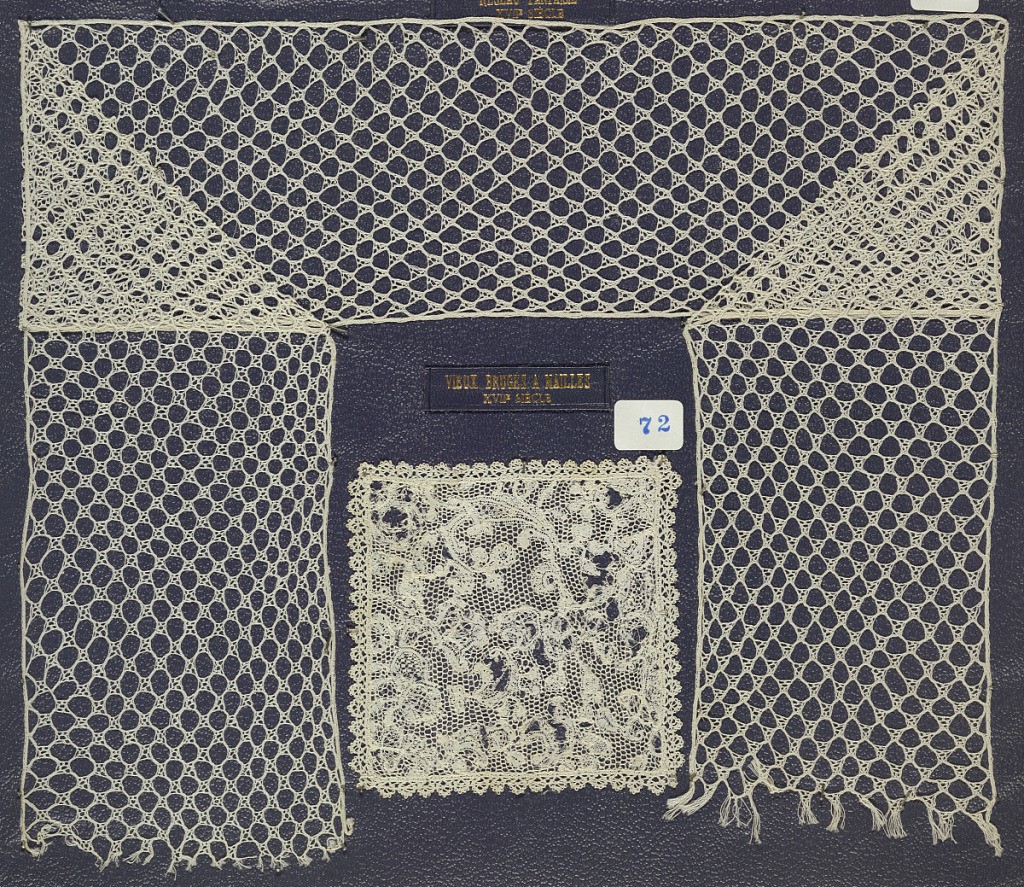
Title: Sample
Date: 18th century
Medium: Technique: bobbin lace
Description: Bobbin lace sample, open net grid; 18th century Mesh Fantasie.